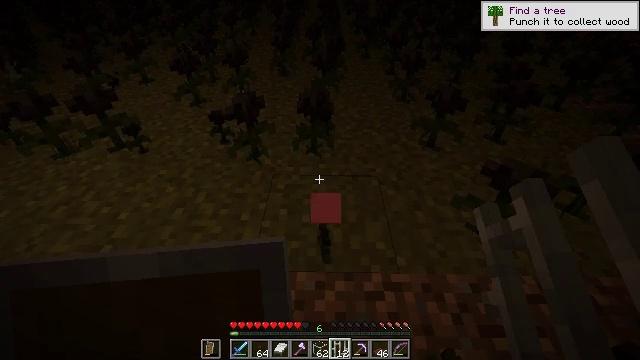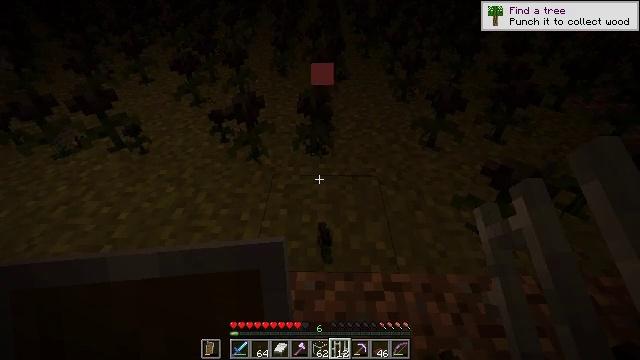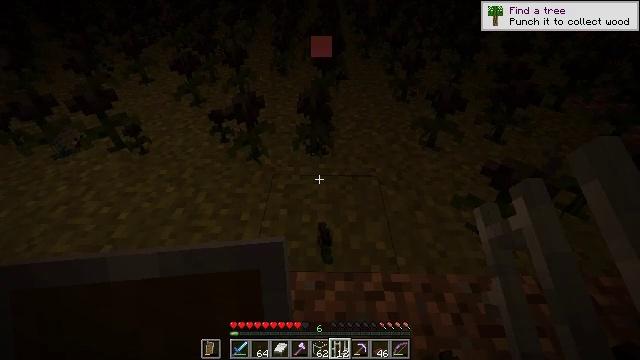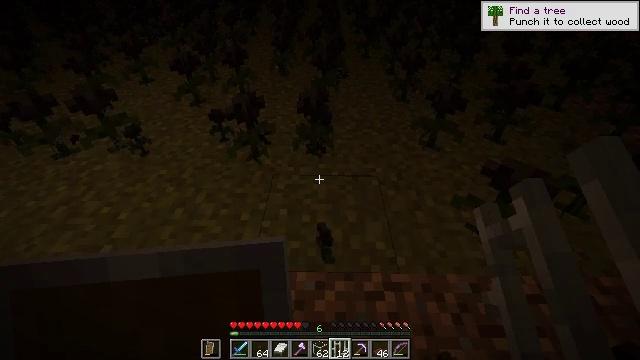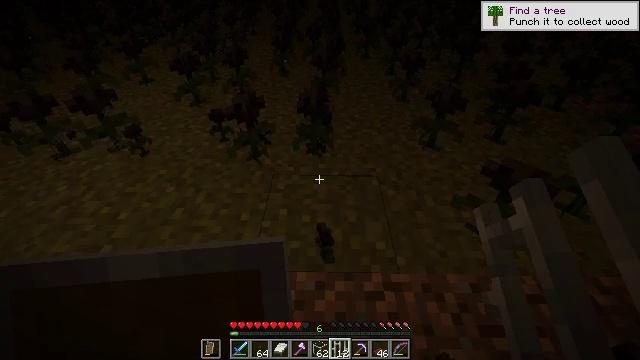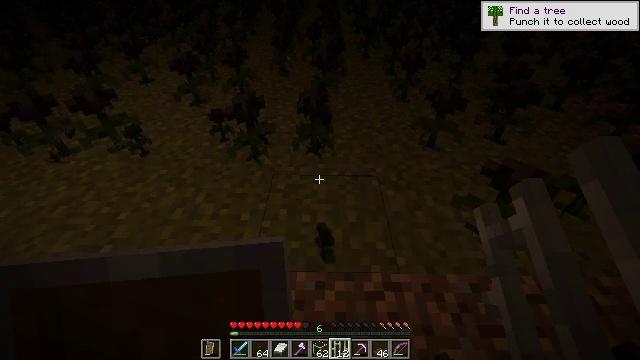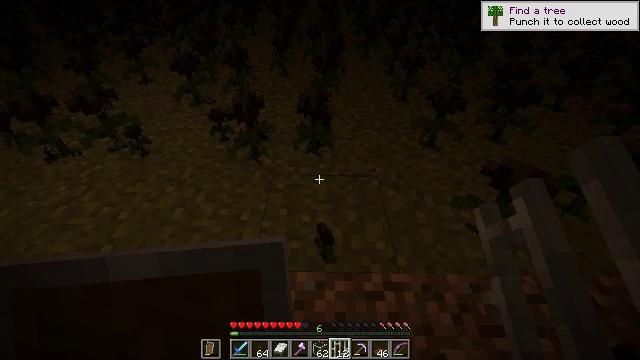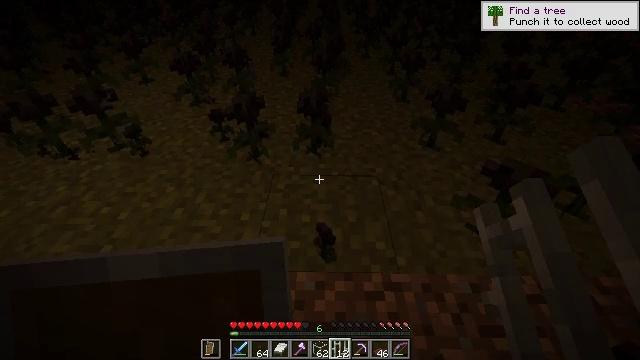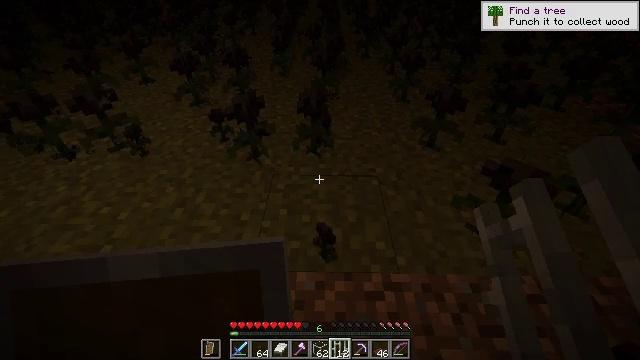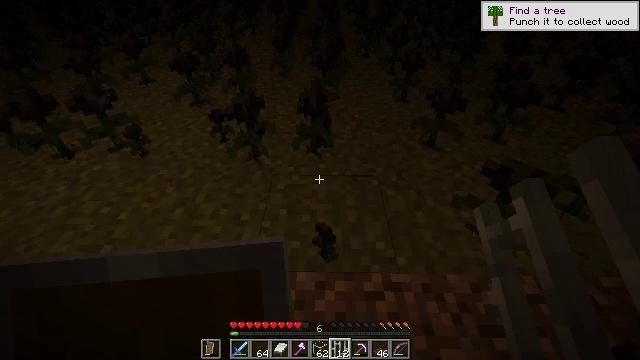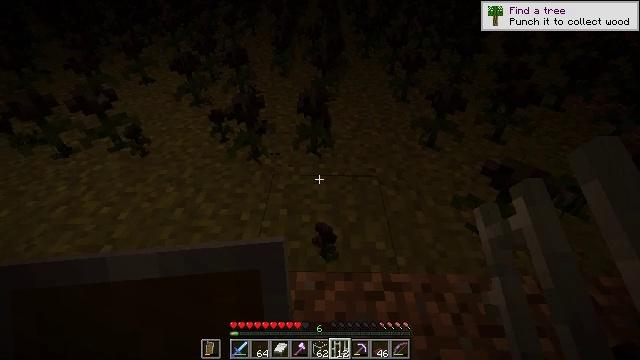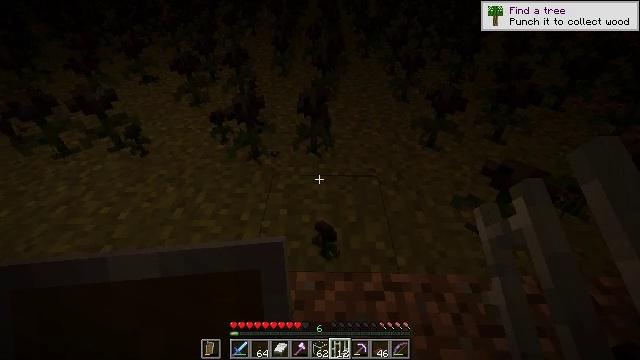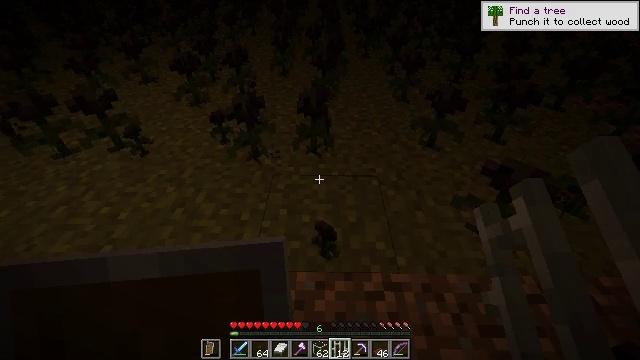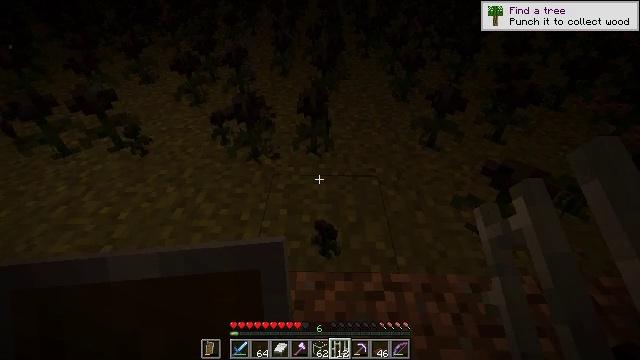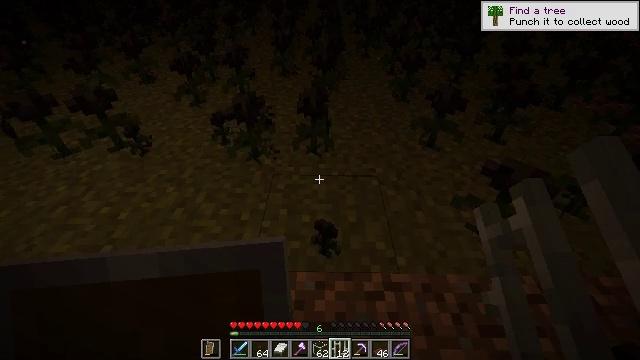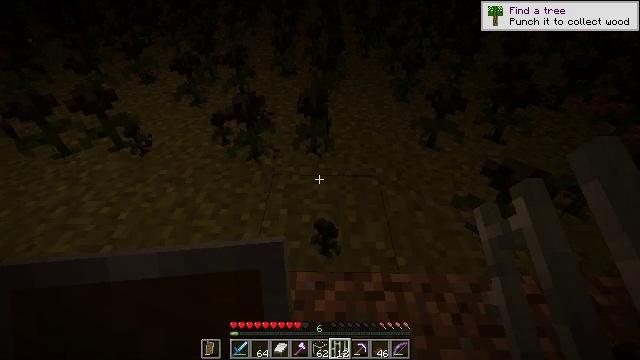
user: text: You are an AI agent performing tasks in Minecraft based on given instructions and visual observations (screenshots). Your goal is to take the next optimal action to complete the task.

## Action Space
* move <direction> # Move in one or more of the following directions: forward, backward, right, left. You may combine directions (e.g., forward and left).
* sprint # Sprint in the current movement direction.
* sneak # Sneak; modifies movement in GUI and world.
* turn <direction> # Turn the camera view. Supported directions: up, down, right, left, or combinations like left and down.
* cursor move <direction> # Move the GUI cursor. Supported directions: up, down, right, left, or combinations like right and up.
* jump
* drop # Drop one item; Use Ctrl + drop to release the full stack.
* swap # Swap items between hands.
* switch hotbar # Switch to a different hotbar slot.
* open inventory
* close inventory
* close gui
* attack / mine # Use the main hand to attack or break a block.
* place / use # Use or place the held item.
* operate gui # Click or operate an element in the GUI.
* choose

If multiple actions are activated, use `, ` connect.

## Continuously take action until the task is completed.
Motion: motion action
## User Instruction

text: Attack the wither rose to collect it.
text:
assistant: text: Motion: no_op
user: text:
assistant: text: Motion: no_op
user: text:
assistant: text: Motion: no_op
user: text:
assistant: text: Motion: no_op
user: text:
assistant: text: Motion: no_op
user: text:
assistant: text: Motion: no_op
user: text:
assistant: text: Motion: no_op
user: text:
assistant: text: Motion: no_op
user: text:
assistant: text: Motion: no_op
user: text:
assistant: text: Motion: no_op
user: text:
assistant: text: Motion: no_op
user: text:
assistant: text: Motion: no_op
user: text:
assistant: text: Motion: no_op
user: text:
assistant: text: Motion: no_op
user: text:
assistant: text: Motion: no_op
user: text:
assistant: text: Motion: no_op
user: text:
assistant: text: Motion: no_op
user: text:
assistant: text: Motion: no_op
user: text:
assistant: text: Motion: no_op
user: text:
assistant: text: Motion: no_op
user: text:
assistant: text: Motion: no_op
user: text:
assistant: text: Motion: no_op
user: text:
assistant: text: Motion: no_op
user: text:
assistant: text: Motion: no_op
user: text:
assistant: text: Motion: no_op
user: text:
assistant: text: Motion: no_op
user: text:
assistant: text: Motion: no_op
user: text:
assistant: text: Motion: no_op
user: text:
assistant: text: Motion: no_op
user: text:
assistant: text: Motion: no_op